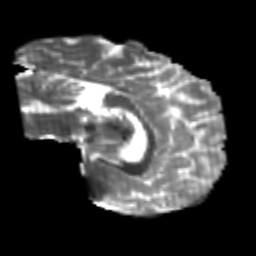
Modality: T2w
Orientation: sagittal
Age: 20
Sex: male
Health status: healthy
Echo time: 0.074 s